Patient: sex M, age 19
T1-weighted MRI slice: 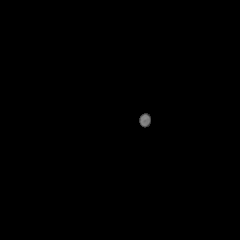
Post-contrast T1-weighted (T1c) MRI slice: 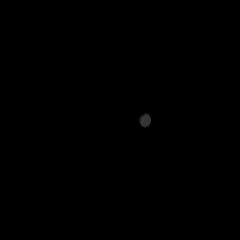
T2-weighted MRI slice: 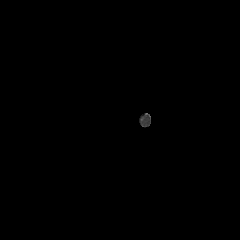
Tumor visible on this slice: no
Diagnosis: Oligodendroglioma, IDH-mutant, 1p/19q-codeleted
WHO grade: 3